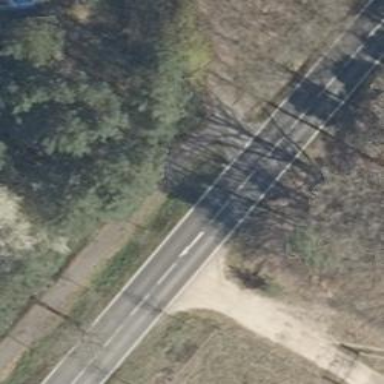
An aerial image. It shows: Secondary road with asphalt surface.